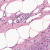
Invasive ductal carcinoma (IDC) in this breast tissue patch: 0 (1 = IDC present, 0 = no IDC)